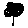
Label: tree